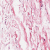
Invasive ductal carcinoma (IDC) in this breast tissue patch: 0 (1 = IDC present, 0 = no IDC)